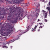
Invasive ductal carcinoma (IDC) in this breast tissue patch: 0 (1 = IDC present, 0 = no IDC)